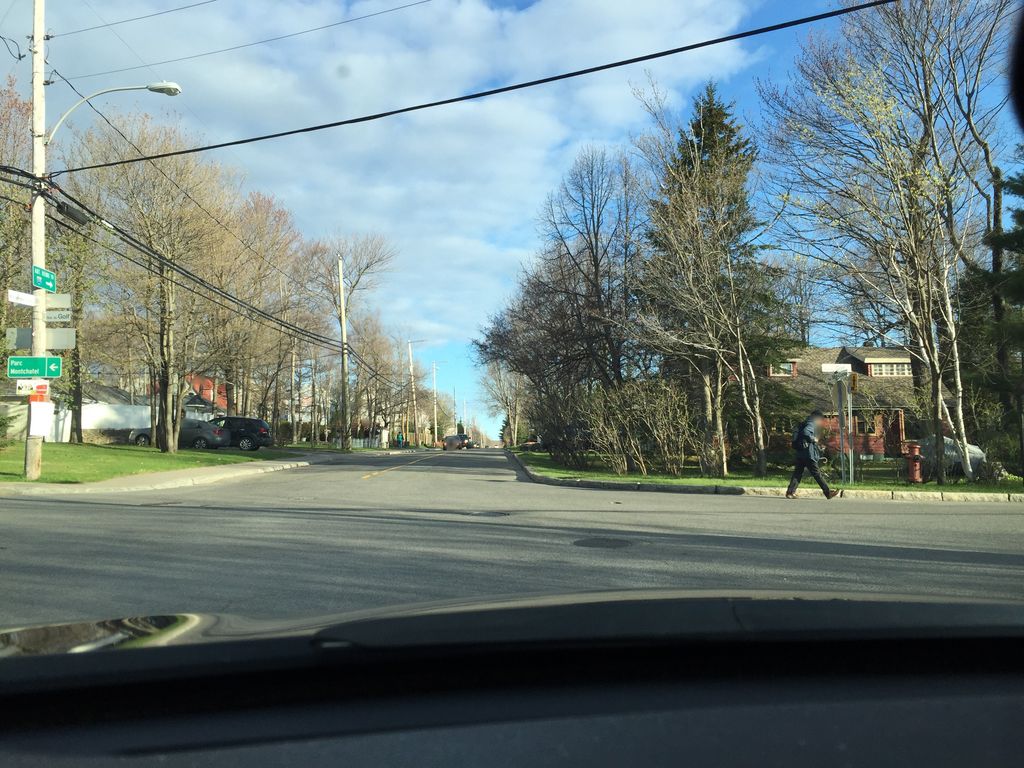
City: quebec_city